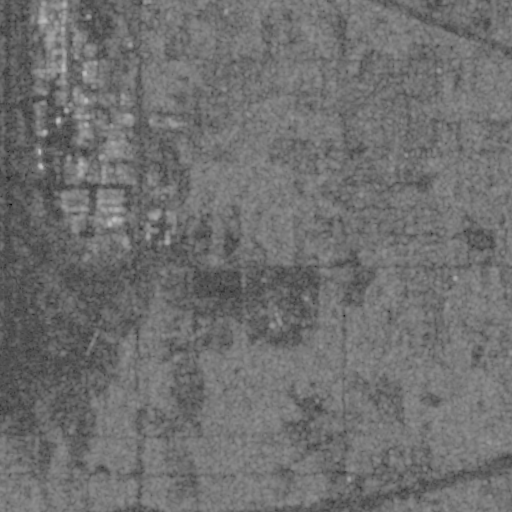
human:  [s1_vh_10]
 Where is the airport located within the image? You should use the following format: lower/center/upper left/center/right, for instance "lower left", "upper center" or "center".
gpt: The airport is located in the left of the image.
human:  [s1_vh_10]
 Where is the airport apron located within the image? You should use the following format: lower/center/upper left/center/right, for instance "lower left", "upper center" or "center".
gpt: The airport apron is located in the left of the image.
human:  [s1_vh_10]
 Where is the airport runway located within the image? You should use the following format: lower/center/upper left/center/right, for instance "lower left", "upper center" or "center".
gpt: The airport runway is located in the left of the image.
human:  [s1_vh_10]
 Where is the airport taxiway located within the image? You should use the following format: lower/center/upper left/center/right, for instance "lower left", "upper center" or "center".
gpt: The airport taxiway is located in the left of the image.
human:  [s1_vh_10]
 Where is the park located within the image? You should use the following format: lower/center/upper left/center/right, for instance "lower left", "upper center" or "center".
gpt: The park is located in the center of the image.
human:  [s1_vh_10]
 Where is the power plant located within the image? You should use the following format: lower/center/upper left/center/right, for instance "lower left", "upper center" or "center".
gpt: The power plant is located in the upper left of the image.
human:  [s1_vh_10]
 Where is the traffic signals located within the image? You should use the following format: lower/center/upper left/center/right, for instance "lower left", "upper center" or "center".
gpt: The traffic signals is located in the left of the image.
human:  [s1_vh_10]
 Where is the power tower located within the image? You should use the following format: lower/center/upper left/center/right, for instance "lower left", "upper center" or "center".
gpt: There is no power tower in the image.

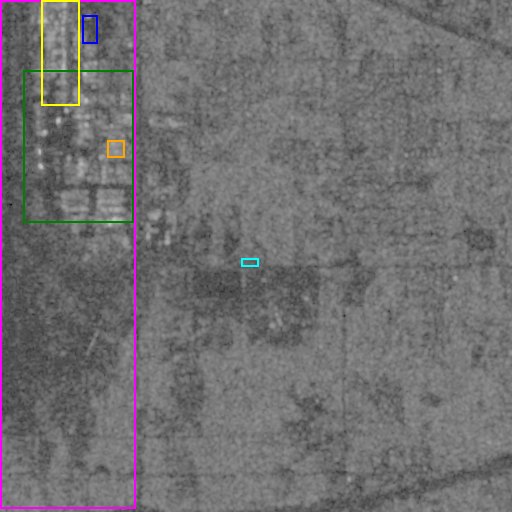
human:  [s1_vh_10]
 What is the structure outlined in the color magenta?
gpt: The structure outlined in magenta is an airport.
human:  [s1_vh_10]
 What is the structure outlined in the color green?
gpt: The structure outlined in green is an airport apron.
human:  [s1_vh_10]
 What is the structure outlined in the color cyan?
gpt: The structure outlined in cyan is a park.
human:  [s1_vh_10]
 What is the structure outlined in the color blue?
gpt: The structure outlined in blue is a parking lot.
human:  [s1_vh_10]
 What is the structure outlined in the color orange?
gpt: The structure outlined in orange is a power substation.
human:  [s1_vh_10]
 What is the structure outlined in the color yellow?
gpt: The structure outlined in yellow is a building.
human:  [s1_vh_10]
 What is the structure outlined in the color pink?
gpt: There is no pink outline.